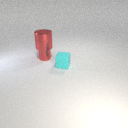
small cyan rubber cube in front of small red metal cylinder